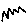
Label: zigzag